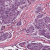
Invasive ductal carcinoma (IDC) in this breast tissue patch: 1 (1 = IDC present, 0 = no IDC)